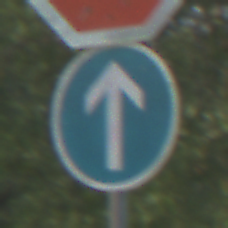
Verkehrszeichen: VorgeschriebeneFahrtrichtungGeradeaus
Zusatzzeichen oben: Stop
Umgebung: Outdoor, Urban
Tageszeit: MorningAfternoon
Wetter: PartlyCloudy
Licht: Natural
Jahreszeit: NotSpecified
Kontrast: LowContrast